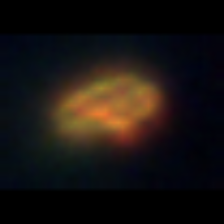
Taxon: Unknown_phyto
Group: Unknown